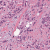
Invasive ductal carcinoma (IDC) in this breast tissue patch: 1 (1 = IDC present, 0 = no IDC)